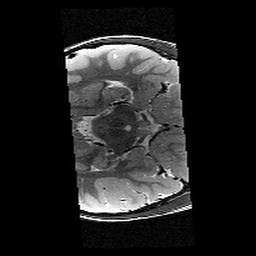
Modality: T2w
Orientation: axial
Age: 9
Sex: male
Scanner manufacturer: siemens
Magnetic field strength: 3 T
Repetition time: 9.23 s
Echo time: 0.067 s